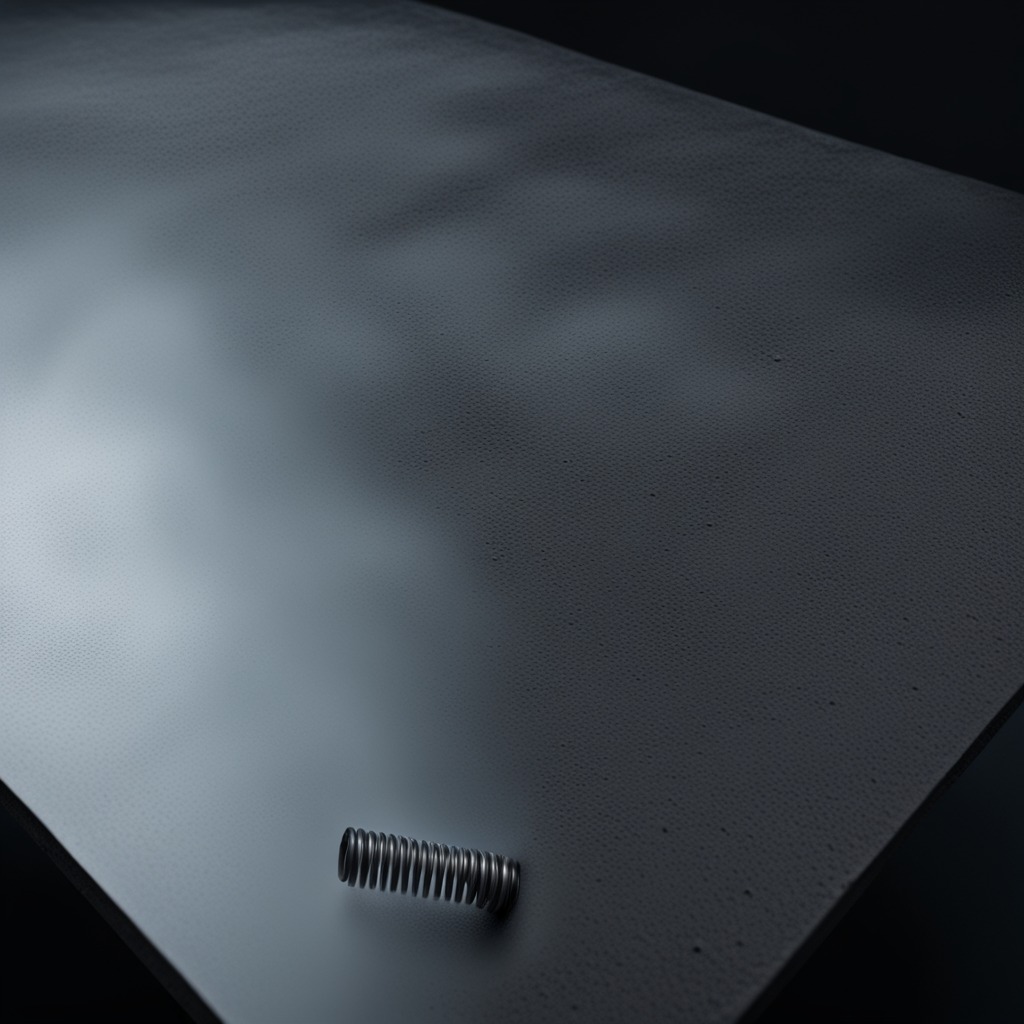
A coiled metal spring is lying on the clean granite table inside a workshop at night.